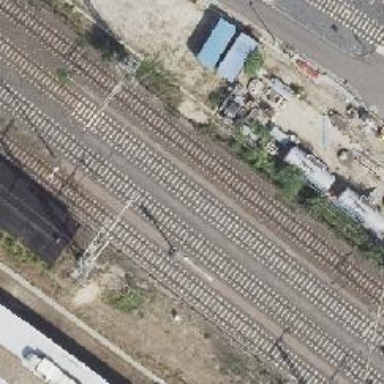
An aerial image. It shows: Railway signal.